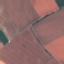
Land use / land cover: AnnualCrop